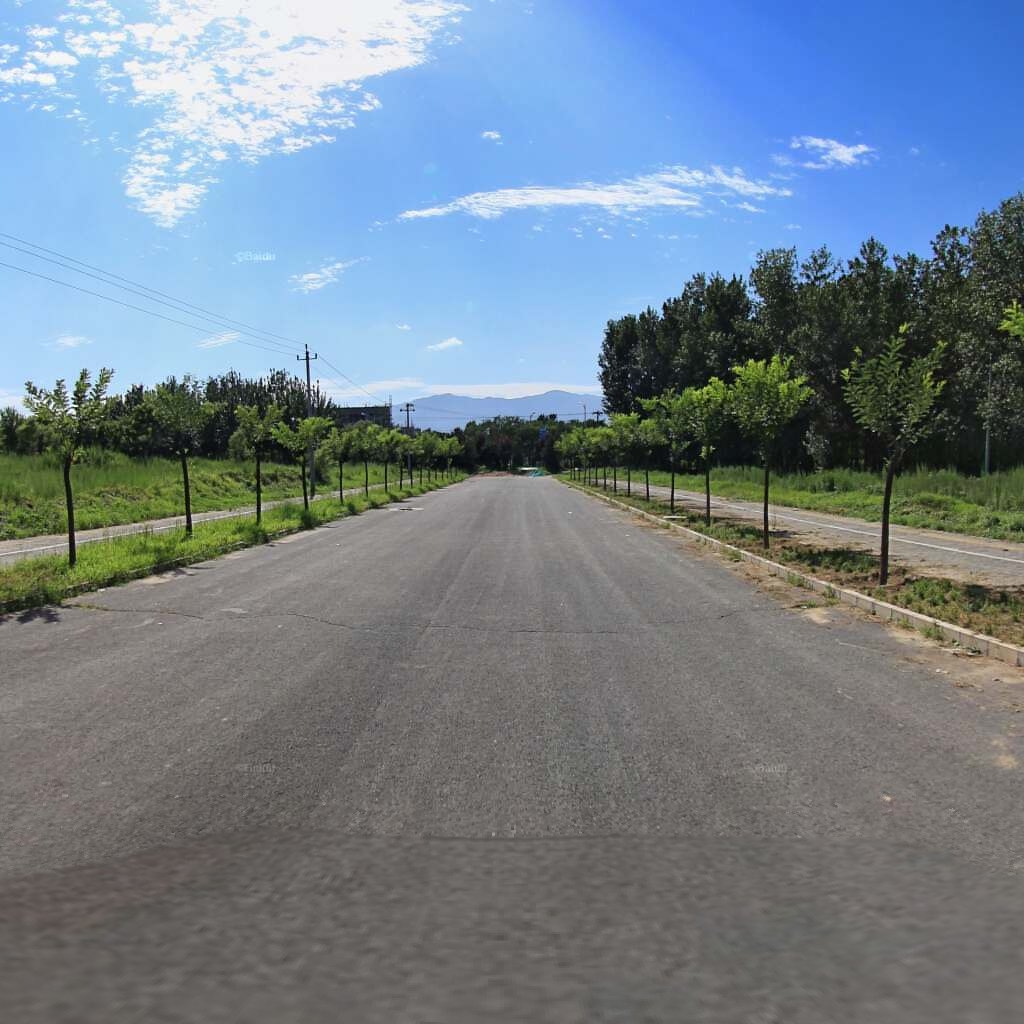
Region: Haidian
Road damage annotations: transverse crack